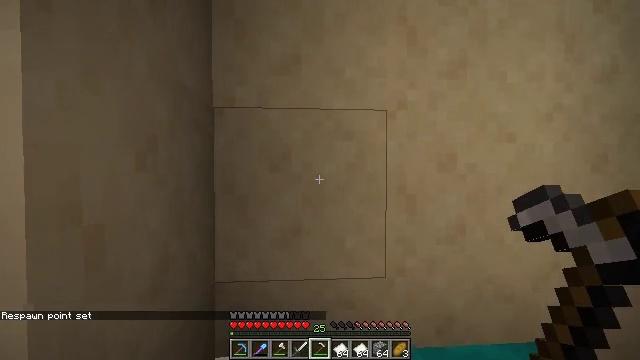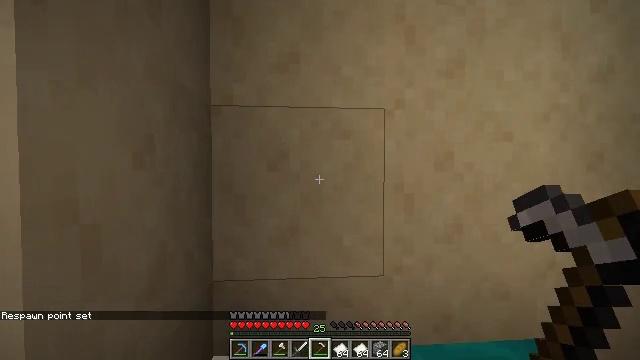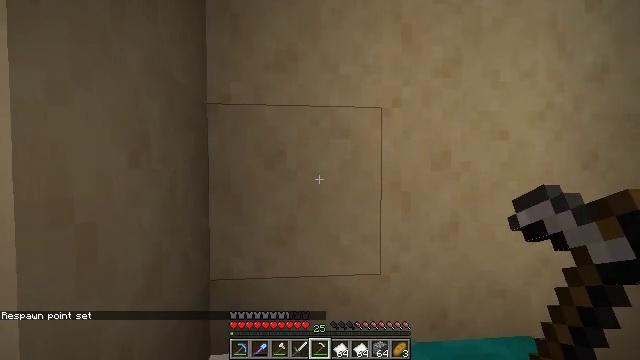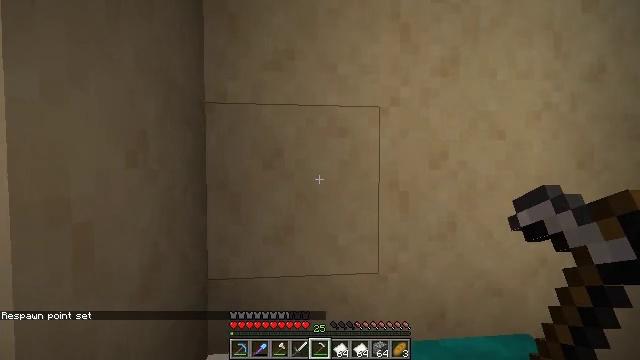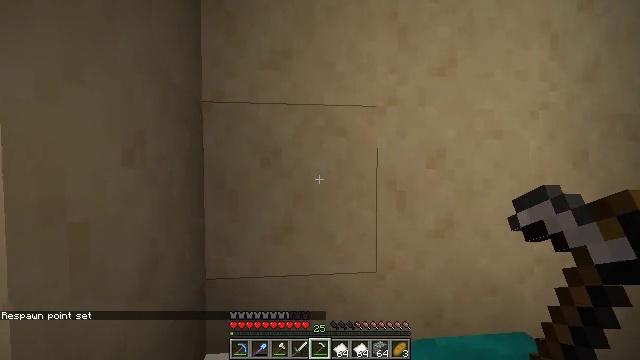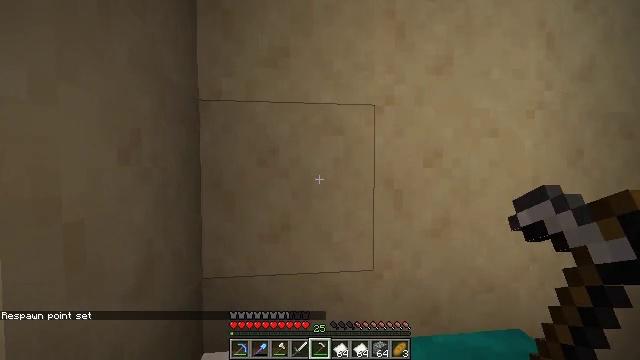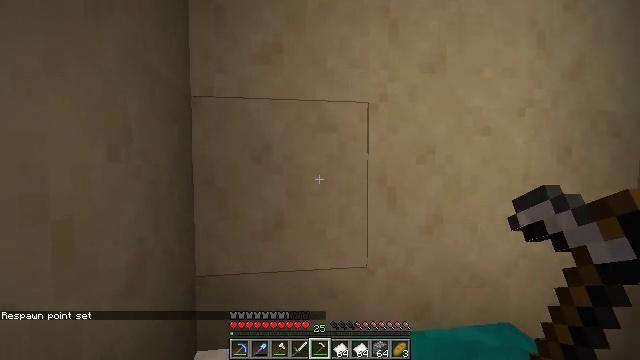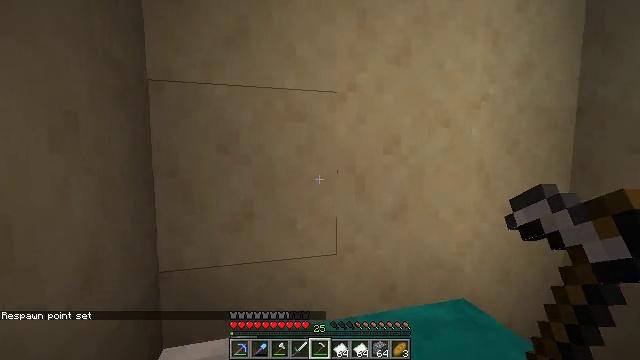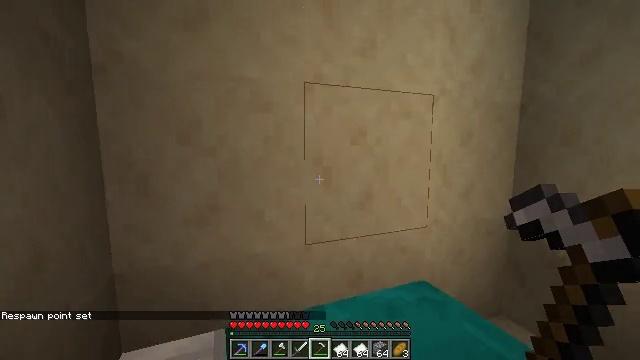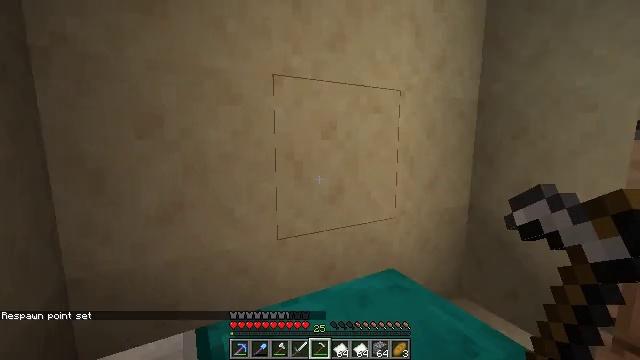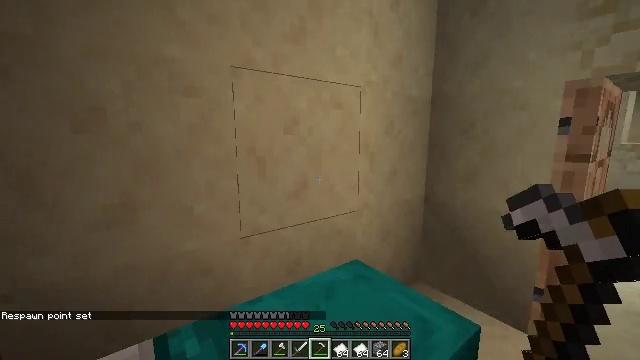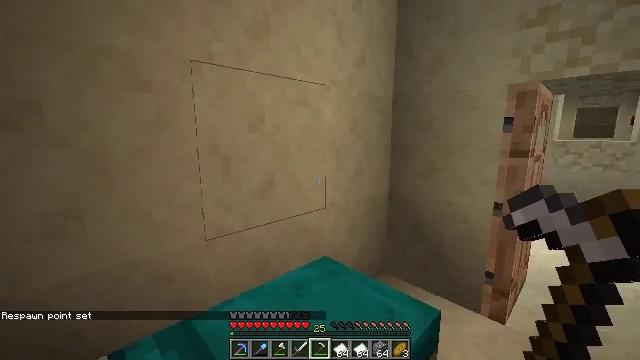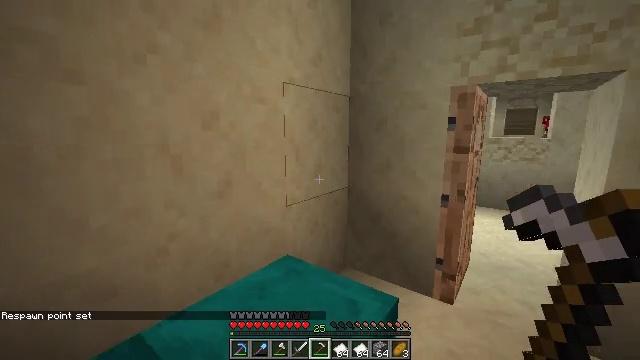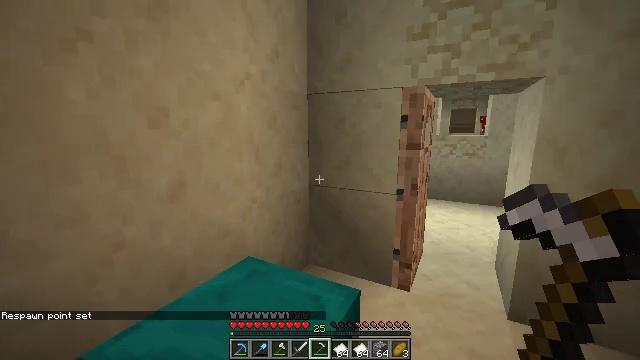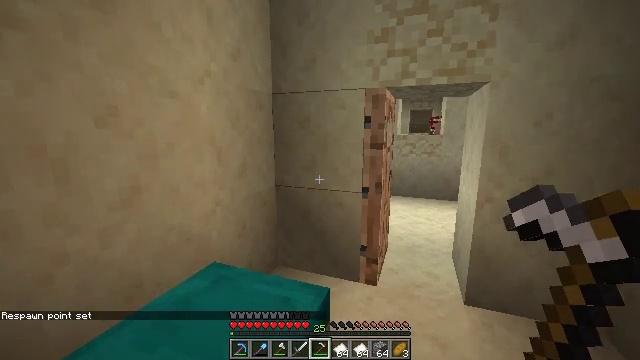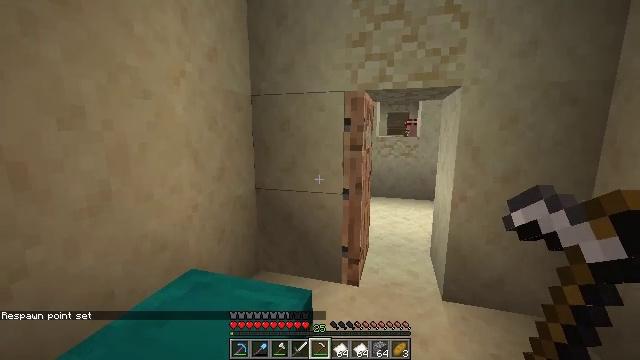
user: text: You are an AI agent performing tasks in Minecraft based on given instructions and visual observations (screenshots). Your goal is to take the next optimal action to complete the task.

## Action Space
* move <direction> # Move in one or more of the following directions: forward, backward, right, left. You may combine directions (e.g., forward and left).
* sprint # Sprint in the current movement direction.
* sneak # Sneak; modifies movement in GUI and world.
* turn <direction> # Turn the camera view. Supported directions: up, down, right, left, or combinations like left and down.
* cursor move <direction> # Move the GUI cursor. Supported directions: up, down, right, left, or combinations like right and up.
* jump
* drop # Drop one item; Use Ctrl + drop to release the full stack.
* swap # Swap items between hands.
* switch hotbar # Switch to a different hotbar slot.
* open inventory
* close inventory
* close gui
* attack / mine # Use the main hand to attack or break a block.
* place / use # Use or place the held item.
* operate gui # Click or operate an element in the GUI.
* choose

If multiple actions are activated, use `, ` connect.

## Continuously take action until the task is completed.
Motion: motion action
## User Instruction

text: Drop an iron hoe.
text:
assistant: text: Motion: no_op
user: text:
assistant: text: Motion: no_op
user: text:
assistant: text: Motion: no_op
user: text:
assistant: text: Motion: no_op
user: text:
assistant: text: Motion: no_op
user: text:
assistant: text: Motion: turn right
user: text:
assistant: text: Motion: turn right and down
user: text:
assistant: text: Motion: turn right and down
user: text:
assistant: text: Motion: turn right and down
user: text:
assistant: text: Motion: turn right and down
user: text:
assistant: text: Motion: turn right
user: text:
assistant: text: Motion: turn right
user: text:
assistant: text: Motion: turn right
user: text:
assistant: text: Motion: turn right
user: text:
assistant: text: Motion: turn right
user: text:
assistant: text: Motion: no_op
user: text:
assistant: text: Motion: no_op
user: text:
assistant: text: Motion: no_op
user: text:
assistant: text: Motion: no_op
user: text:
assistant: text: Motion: no_op
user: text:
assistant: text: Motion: no_op
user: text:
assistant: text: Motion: no_op
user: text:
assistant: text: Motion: no_op
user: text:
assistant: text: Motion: no_op
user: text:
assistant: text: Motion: no_op
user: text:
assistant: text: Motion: no_op
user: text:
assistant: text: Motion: no_op
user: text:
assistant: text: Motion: no_op
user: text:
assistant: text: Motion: no_op
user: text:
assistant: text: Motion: no_op